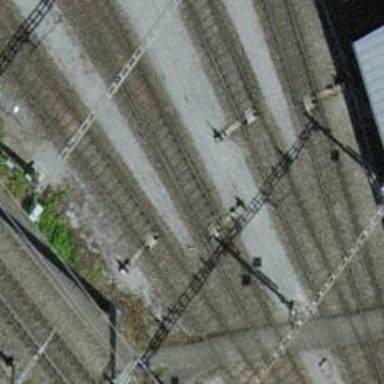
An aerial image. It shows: Railway switch.